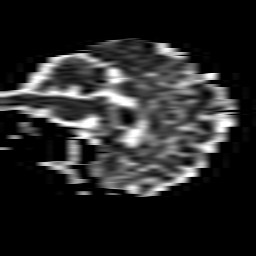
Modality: ADC
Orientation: sagittal
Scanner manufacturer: philips
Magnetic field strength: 1.5 T
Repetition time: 4.783 s
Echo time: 0.07764 s